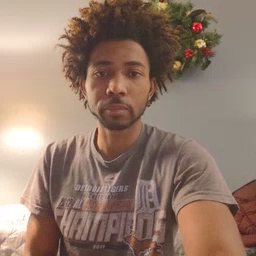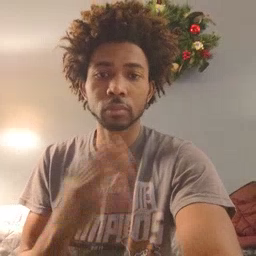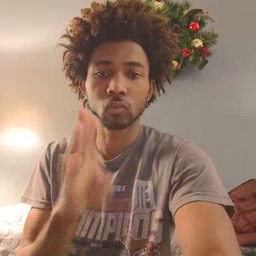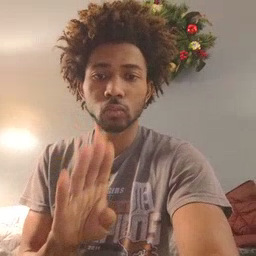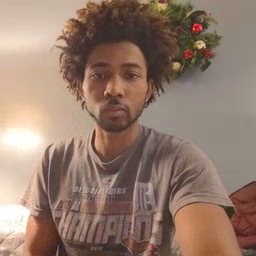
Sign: close